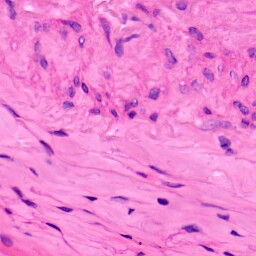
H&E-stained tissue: Lung